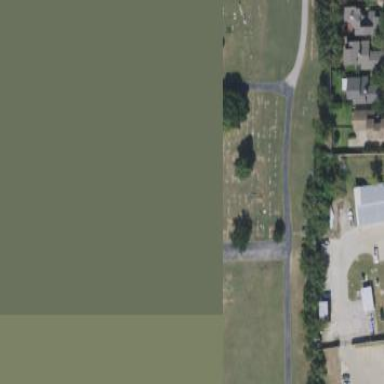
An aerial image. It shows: Cemetery with graves.